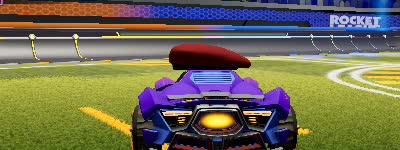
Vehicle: werewolf